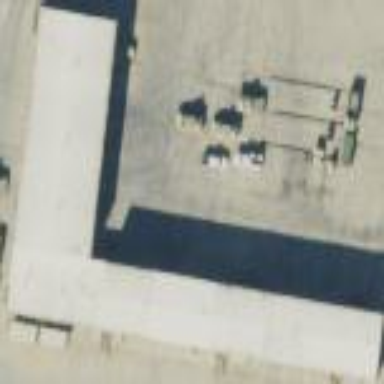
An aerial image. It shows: Garage building.